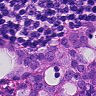
Metastatic tissue present: yes